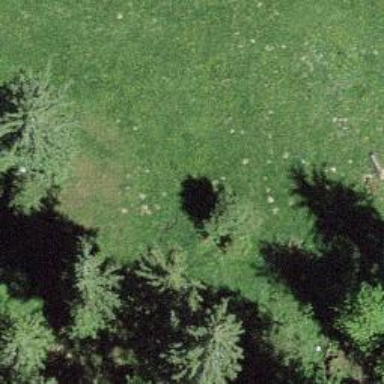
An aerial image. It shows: Single tag "natural: tree."